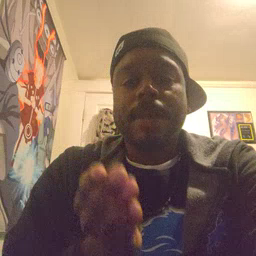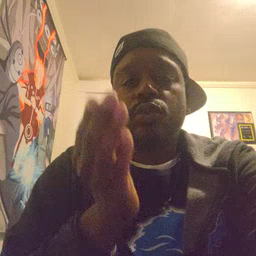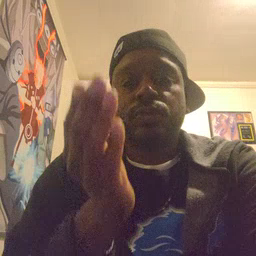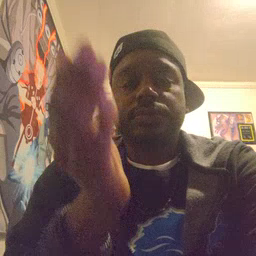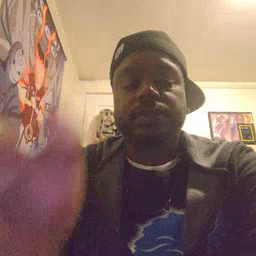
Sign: boat